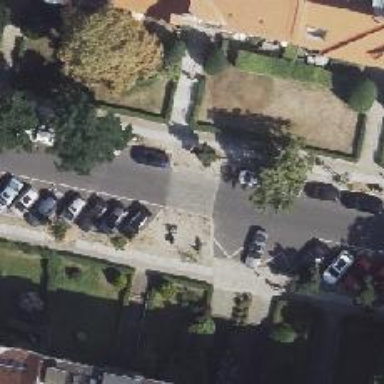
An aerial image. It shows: Residential road with asphalt surface. There are separate sidewalks on both sides and opposite cycleway.